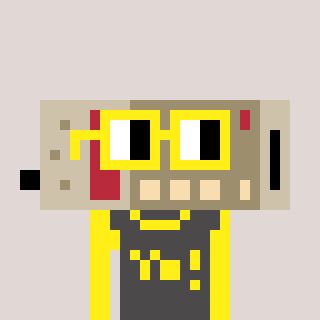
a pixel art character with square yellow glasses, a cordless phone-shaped head and a grayscale-colored body on a warm background